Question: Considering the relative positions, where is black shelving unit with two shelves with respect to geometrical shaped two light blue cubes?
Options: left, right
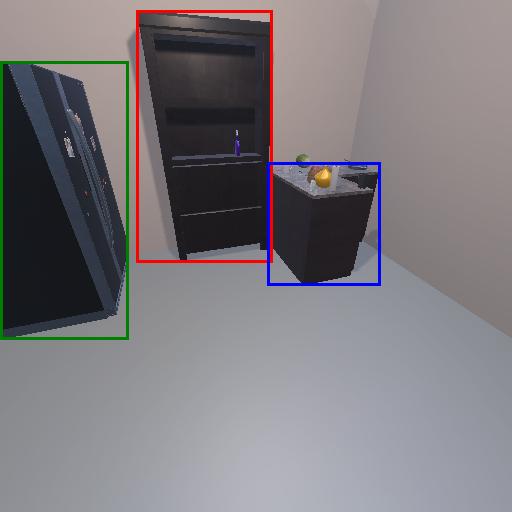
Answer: left